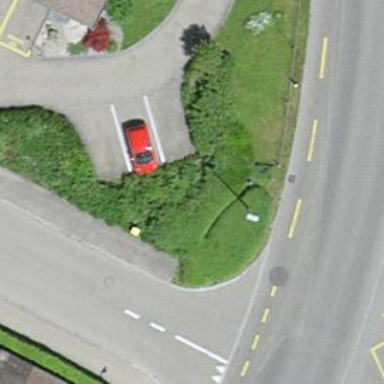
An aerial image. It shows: Bus stop with platform for public transport.